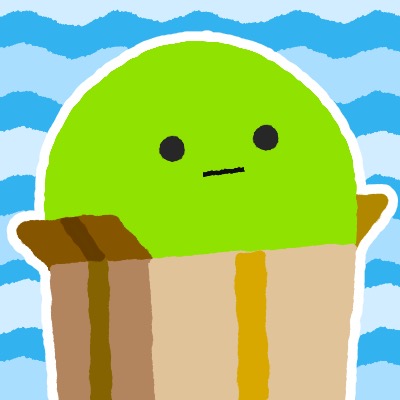
Label: green